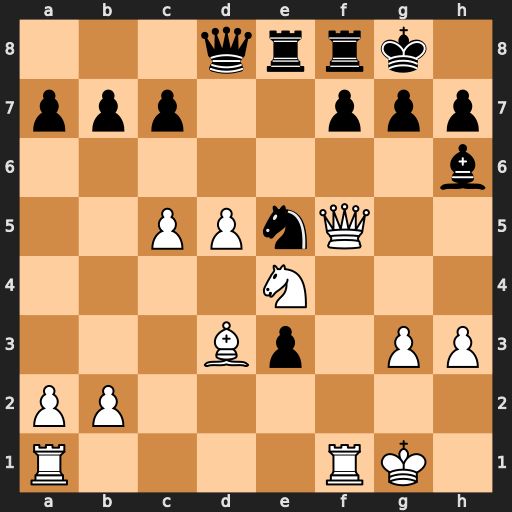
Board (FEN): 3qrrk1/ppp2ppp/7b/2PPnQ2/4N3/3Bp1PP/PP6/R4RK1
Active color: w
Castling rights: -
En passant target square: -
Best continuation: Nf6+ gxf6 Qxh7#